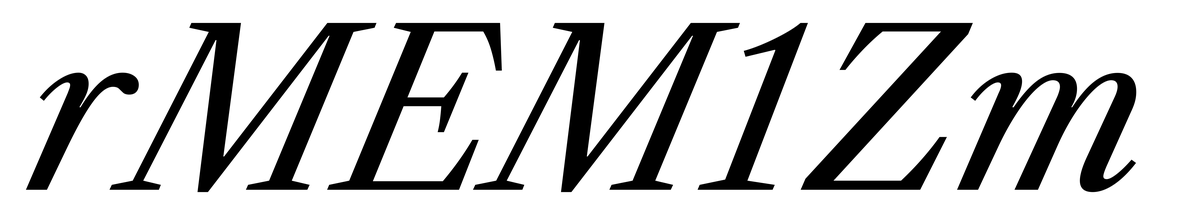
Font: LibreCaslonText-Italic_Italic